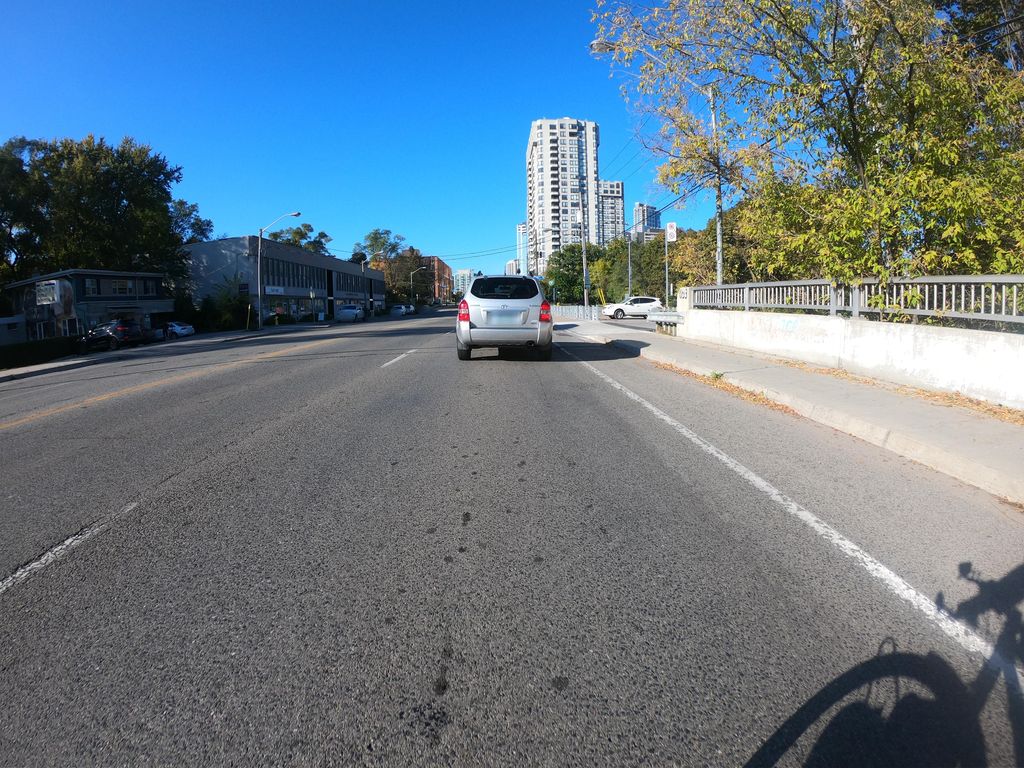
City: toronto